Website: lowes
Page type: newsletter-management
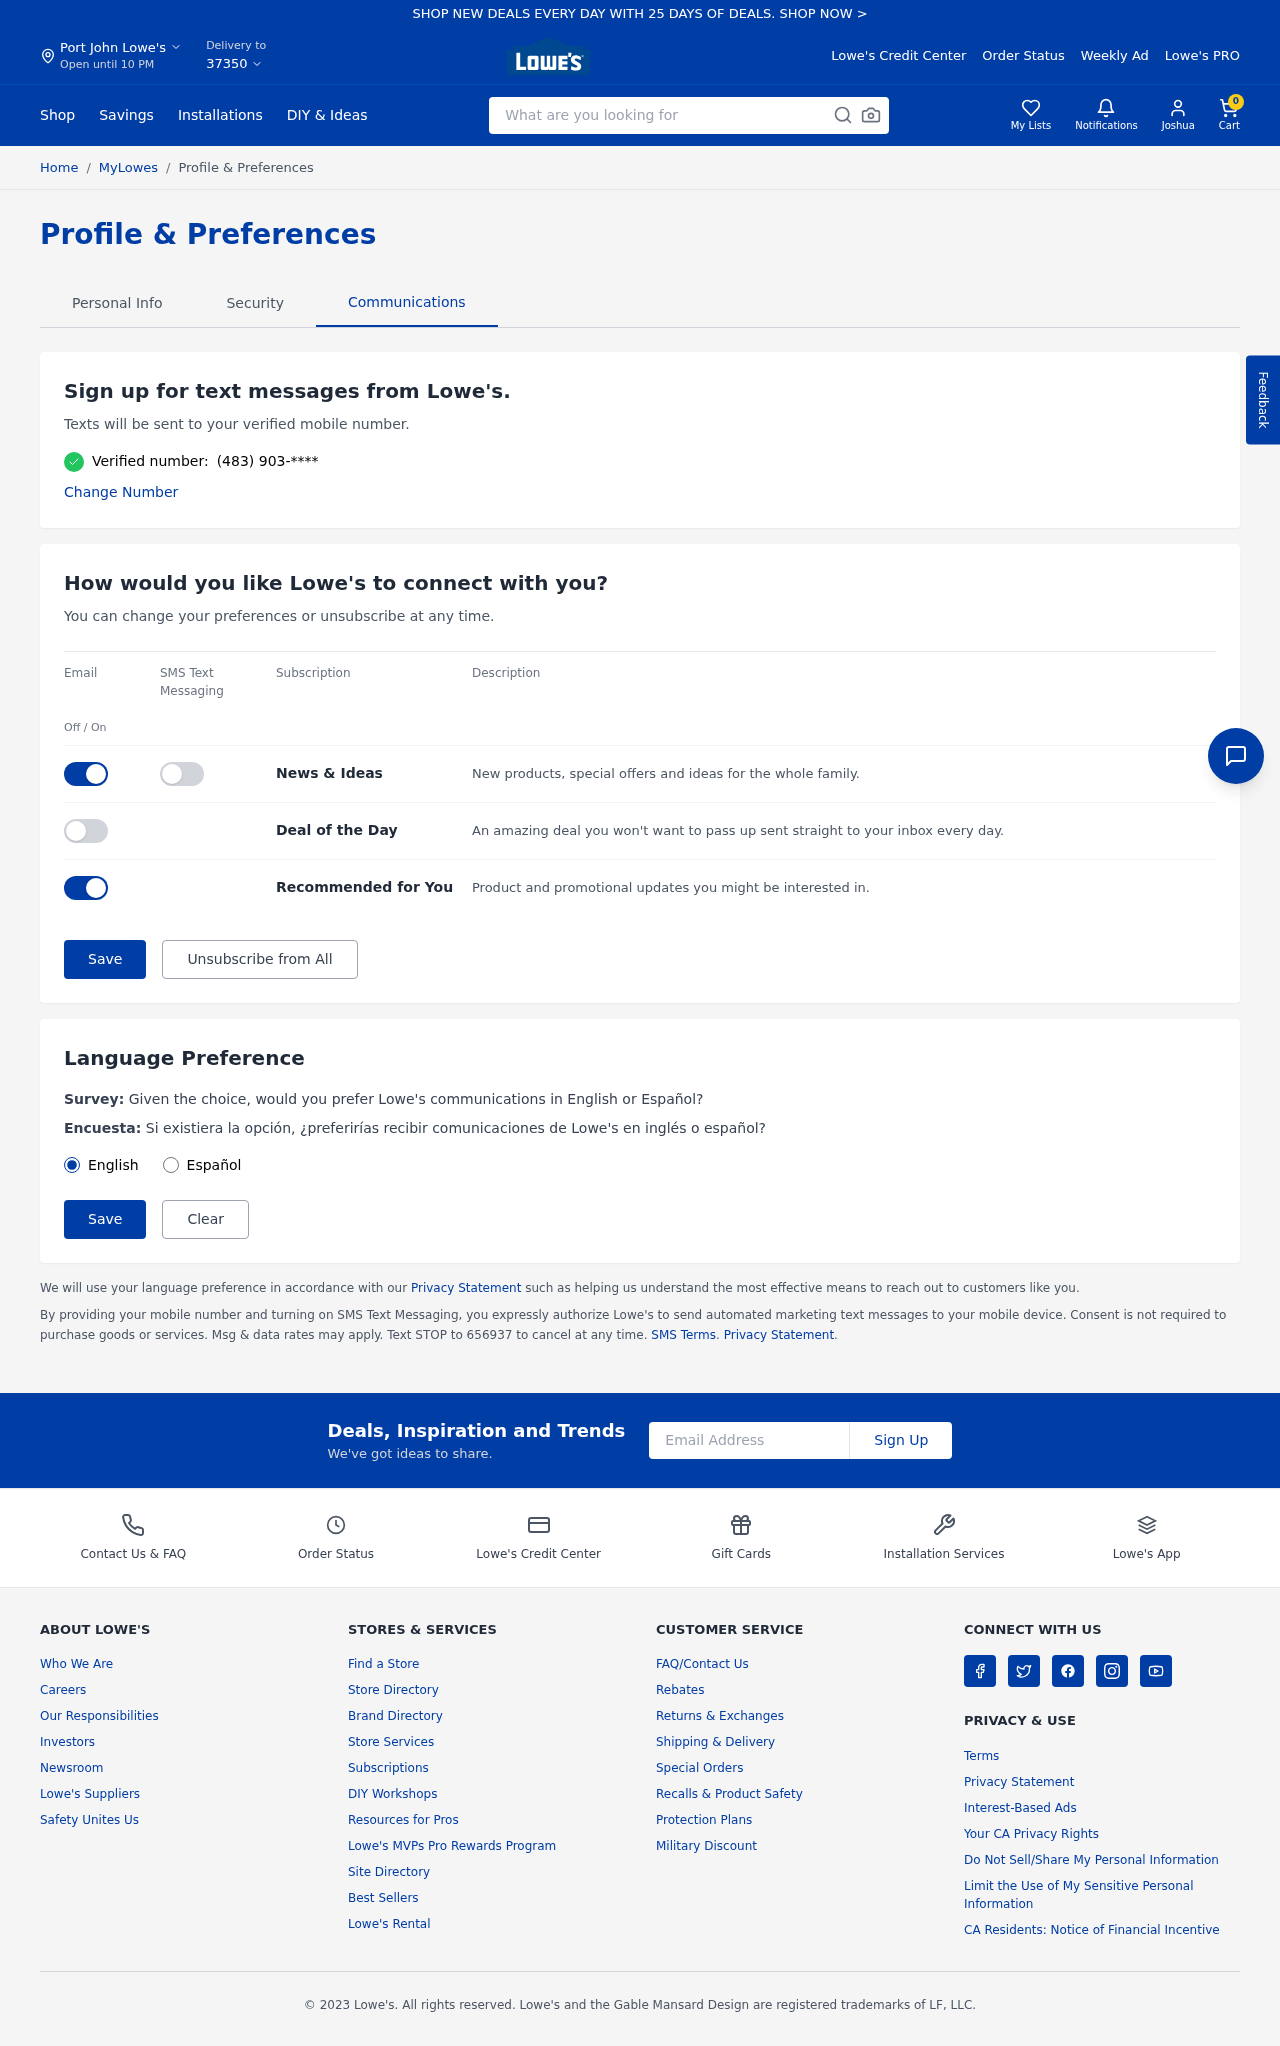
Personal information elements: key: PII_CITY
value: Port John
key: PII_EMAIL
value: jthompson@hotmail.com
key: PII_FIRSTNAME
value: Joshua
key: PII_POSTCODE
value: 37350
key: PII_PHONE
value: (483) 903
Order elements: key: ORDER_NUM_ITEMS
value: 0
Search elements: key: HEADER_SEARCH
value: What are you looking for